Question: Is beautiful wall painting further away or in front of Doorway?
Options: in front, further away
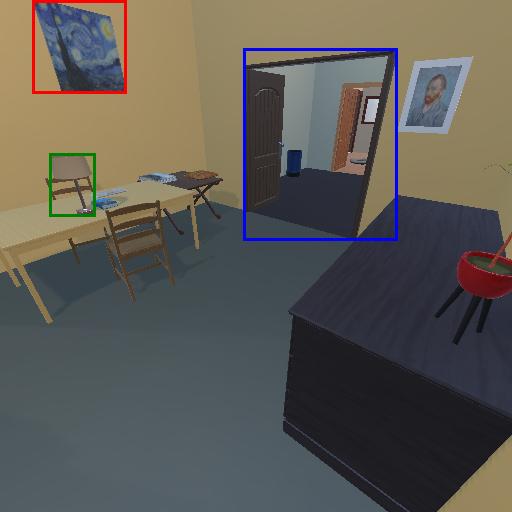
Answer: in front